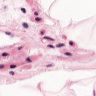
Metastatic tissue present: no